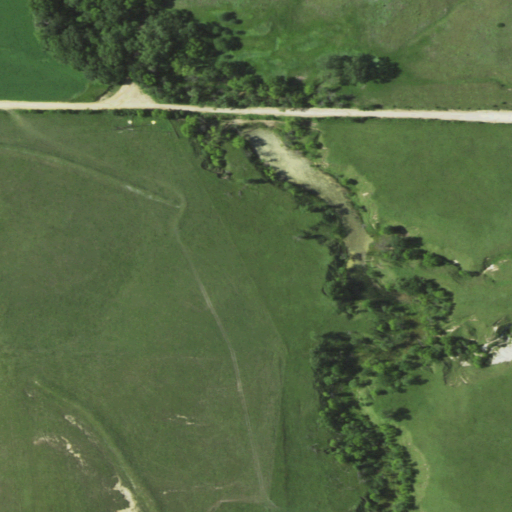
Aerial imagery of plain(s) in Kansas named Blue Hills Upland containing grassland, open development, deciduous forest, low intensity development, medium intensity development, and cultivated crops